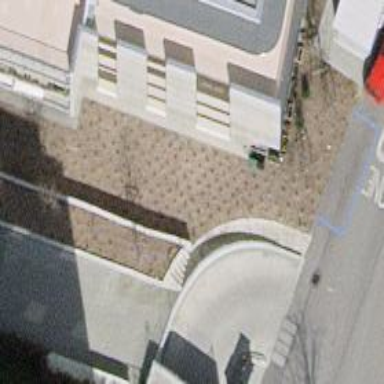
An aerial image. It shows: Concrete footway.